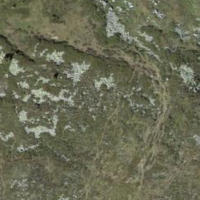
EUNIS habitat code: 23
Species observed at this site:
Vaccinium uliginosum